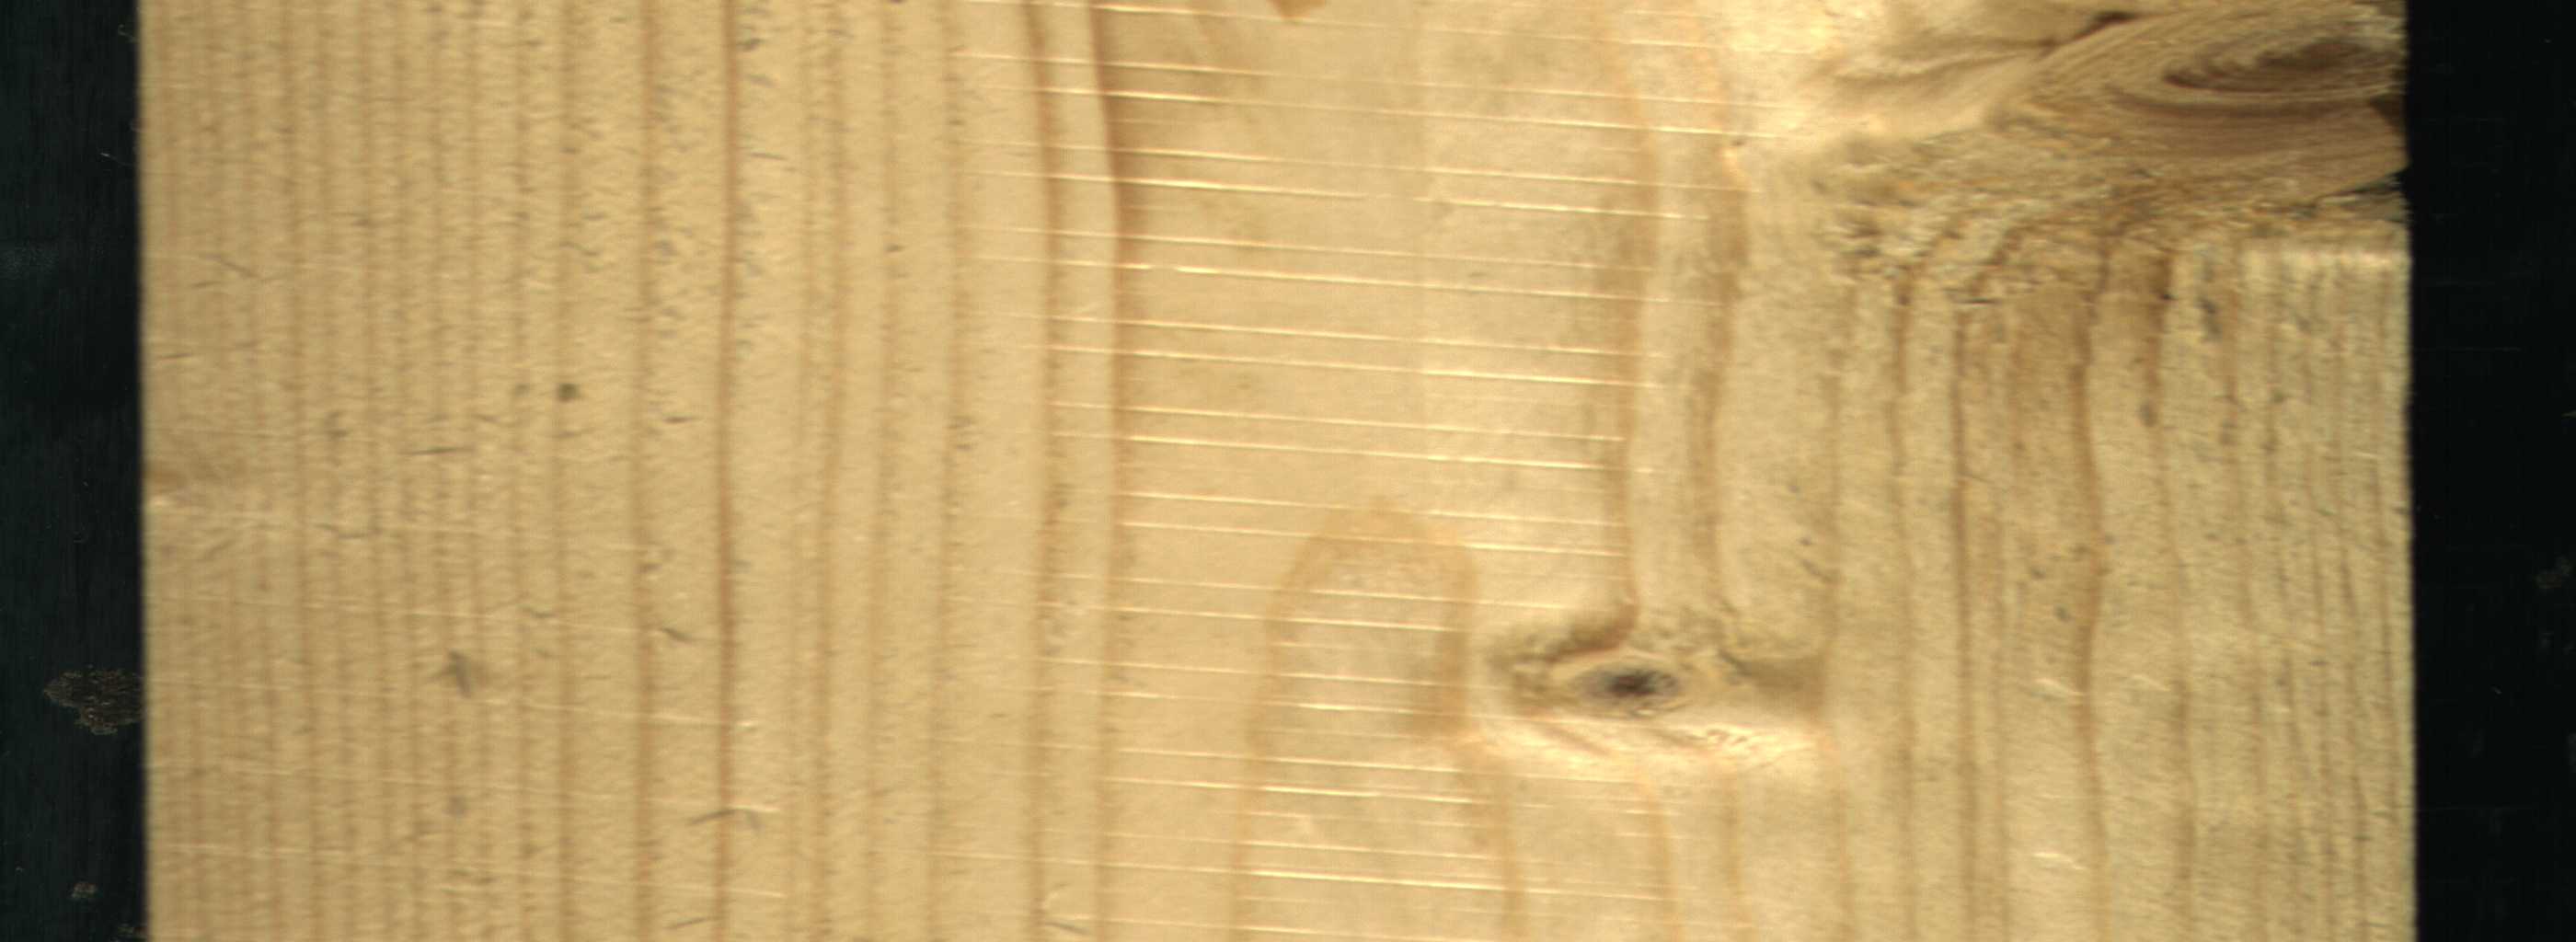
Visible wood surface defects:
Live_Knot
Live_Knot